Question: I'm writing a simple 2D game for Windows Phone 7 using the XNA Framework.
Basically there are multiple items that the user can drag. I create their texture dynamically by drawing stuff on a 'RenderTarget2D' and then just draw the 'RenderTarget2D' afterwards. I use the to draw a part of a bigger texture onto the render target.
'''
util.GraphicsDevice.SetRenderTarget(result);
util.GraphicsDevice.Clear(ClearOptions.Target | ClearOptions.Stencil | ClearOptions.DepthBuffer, Color.Transparent, 0, 0);
// The "mask"
spriteBatch.Begin(SpriteSortMode.Deferred, util.DontWriteColorsState, null, util.StencilAlways, null, alphaTestEffect);
spriteBatch.Draw(maskTexture, destination, Color.White);
spriteBatch.End();
// The actual texture
spriteBatch.Begin(SpriteSortMode.Deferred, BlendState.AlphaBlend, null, util.StencilKeepWhere1, null, alphaTestEffect);
spriteBatch.Draw(bigTexture, destination, source, Color.White);
spriteBatch.End();
util.GraphicsDevice.SetRenderTarget(null);
'''
'util''DepthStencilState'
I would like to create a drop shadow effect behind these textures. I'd like to draw the shadow on the render target.
Unfortunately Windows Phone 7 doesn't support custom shader effects so I can't use any examples from the internet. So I decided to try to implement it in software. But I'm completely inexperienced with this kind of thing, so the result was both slow and ugly.
What I did in software was this:
- - -
However, it was VERY slow and basically unacceptably slow.
Is it possible to create a dropshadow or a dropshadow-ish effect using the built-in effects in XNA? Also, if not, is there an algorithm that can create a nice-looking drop shadow in software?
Thanks in advance for your answers! :)
EDIT:
I'm taking about this kind of drop shadow:

Obviously, this is just an illustration, I don't want it to be exactly this size. :)
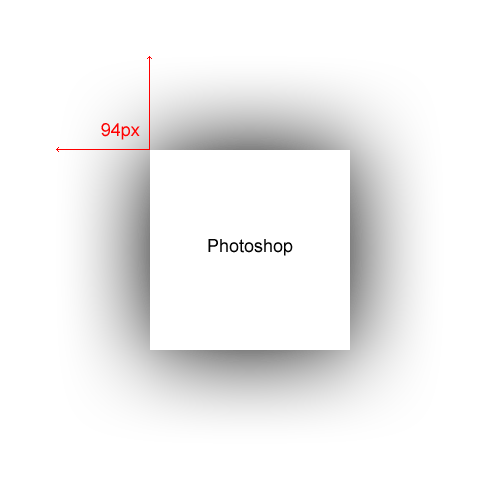
Answer: This is what I came up with, eventually.
It is a bit hacky, of course but it sort of does what I needed when I asked the question.
'''
public static Texture2D CreateBlurredTexture(Texture2D originalTexture, SpriteEffects effects)
{
var device = originalTexture.GraphicsDevice;
var rt4 = new RenderTarget2D(device, originalTexture.Width / 4, originalTexture.Height / 4);
using (var rt2 = new RenderTarget2D(device, originalTexture.Width * 3 / 2, originalTexture.Height * 3 / 2))
using (var rt3 = new RenderTarget2D(device, originalTexture.Width / 2, originalTexture.Height / 2))
using (var spriteBatch = new SpriteBatch(device))
{
device.SetRenderTarget(rt2);
device.Clear(Color.Transparent);
spriteBatch.Begin();
spriteBatch.Draw(originalTexture, new Rectangle(0, 0, rt2.Width, rt2.Height), null, Color.White, 0, Vector2.Zero, effects, 0f);
spriteBatch.End();
device.SetRenderTarget(rt3);
device.Clear(Color.Transparent);
spriteBatch.Begin();
spriteBatch.Draw(rt2, new Rectangle(0, 0, rt3.Width, rt3.Height), Color.White);
spriteBatch.End();
device.SetRenderTarget(rt4);
device.Clear(Color.Transparent);
spriteBatch.Begin();
spriteBatch.Draw(rt3, new Rectangle(0, 0, rt4.Width, rt4.Height), Color.White);
spriteBatch.End();
device.SetRenderTarget(null);
}
return rt4;
}
'''